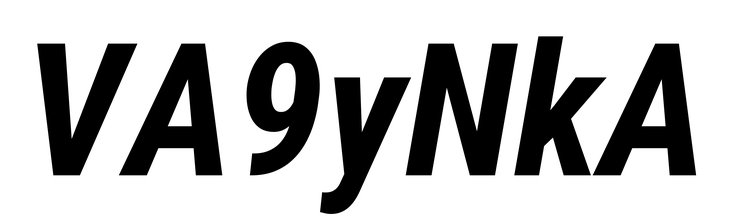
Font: Roboto-Italic_Condensed_Bold_Italic